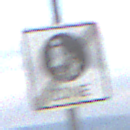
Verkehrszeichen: EndeFussgaengerzone
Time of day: SunriseSunset
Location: Outdoor (Nature)
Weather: PartlyCloudy
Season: NotSpecified
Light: Natural